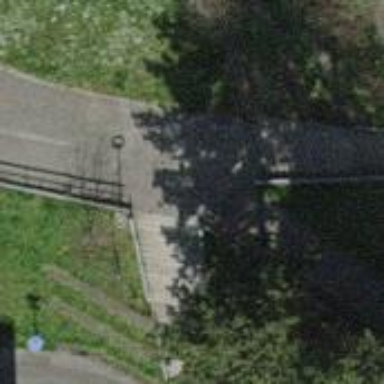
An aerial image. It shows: Footway with concrete surface.